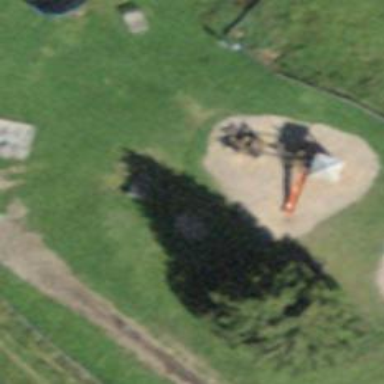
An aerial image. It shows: Playground area for leisure activities on the land.